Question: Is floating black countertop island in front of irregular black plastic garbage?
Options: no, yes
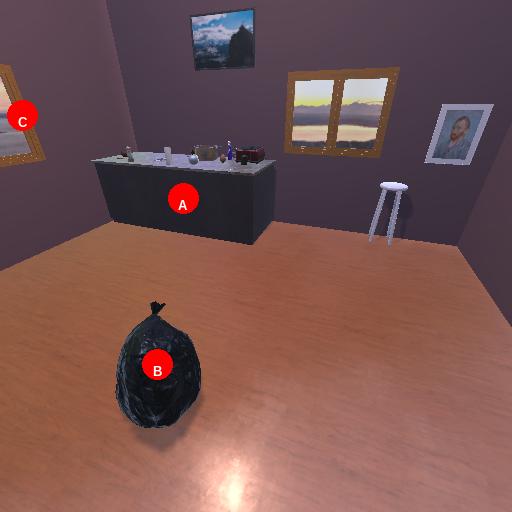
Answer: no